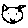
Label: cat